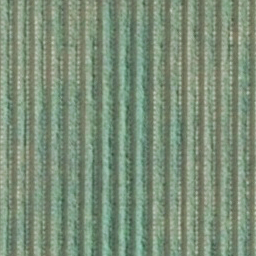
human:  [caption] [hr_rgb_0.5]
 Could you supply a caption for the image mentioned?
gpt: There is a piece of farmland .

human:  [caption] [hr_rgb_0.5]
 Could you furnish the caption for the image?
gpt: It is a piece of cropland .

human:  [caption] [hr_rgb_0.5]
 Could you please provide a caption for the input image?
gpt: It is a piece of farmland .

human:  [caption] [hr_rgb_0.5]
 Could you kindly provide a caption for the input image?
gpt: There is a piece of cropland .

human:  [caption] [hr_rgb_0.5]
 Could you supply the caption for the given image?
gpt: Here is a piece of farmland .